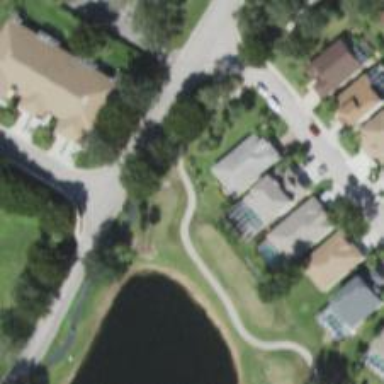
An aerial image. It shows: Golf cartpath that is also road path.